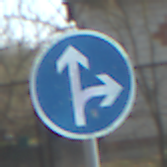
Verkehrszeichen: VorgeschriebeneFahrtrichtungGeradeausOderRechts
Umgebung: Outdoor, Suburban
Tageszeit: MorningAfternoon
Wetter: Clear
Licht: Natural
Jahreszeit: NotSpecified
Kontrast: HighContrast